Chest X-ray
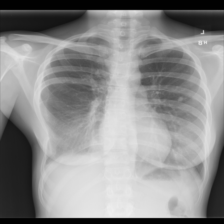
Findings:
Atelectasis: negative
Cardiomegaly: negative
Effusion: negative
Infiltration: negative
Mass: positive
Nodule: positive
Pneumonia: negative
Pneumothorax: negative
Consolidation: negative
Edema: negative
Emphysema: negative
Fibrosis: negative
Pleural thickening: negative
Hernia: negative